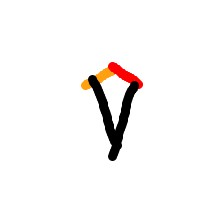
Shape: kite